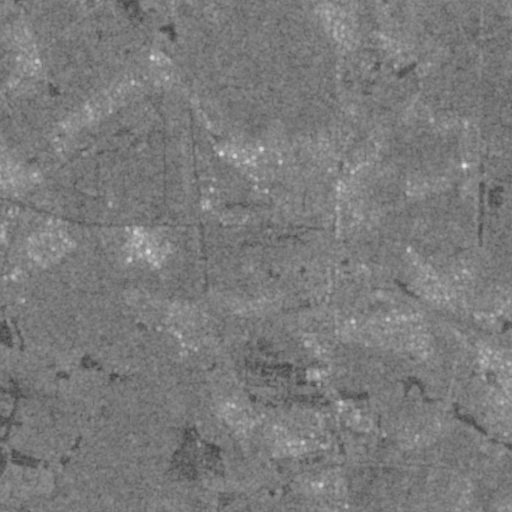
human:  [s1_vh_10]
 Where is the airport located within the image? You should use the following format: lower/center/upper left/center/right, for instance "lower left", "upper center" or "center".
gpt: The airport is located in the lower left of the image.
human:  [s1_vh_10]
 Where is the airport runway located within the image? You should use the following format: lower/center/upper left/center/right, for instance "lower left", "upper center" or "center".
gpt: The airport runway is located in the lower left of the image.
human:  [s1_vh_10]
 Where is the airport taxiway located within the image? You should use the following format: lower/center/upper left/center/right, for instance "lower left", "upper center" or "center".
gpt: The airport taxiway is located in the lower left of the image.
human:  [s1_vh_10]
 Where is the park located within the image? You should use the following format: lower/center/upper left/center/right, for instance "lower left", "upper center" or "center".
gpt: The park is located in the upper right of the image.
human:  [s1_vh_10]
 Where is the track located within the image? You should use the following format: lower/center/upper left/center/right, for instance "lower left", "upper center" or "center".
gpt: The track is located in the upper right of the image.
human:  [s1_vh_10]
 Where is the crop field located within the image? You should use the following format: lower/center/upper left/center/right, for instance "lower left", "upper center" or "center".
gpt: There is no crop field in the image.

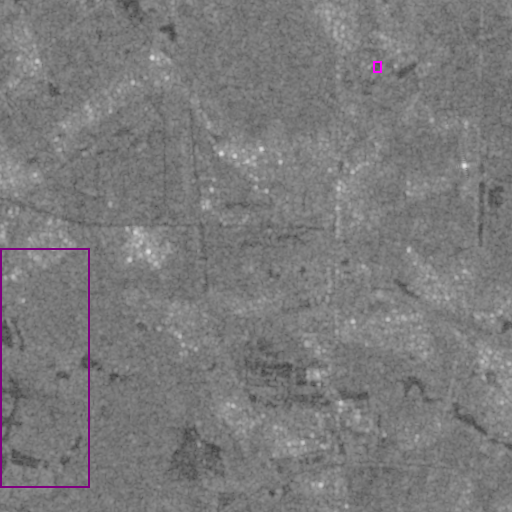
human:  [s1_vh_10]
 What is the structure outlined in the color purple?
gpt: The structure outlined in purple is an airport.
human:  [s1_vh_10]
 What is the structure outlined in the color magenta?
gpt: The structure outlined in magenta is a park.
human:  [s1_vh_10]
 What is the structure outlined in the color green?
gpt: There is no green outline.